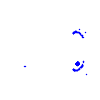
Particle: electron